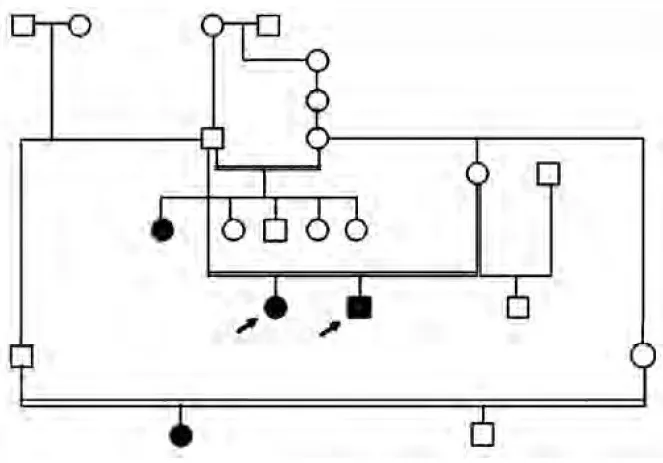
Family pedigree.
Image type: pathology (immunostaining)